Question: I am currently try to programatically get the ListBox
I tried to find many ways but, I can't make this works.
Here is the xaml part of code:
'''
<ListBox Grid.Row="2" Grid.ColumnSpan="2" x:Name="PeerList" Margin="10,10,0,10">
<ListBox.ItemTemplate>
<DataTemplate>
<TextBlock Text="{Binding DisplayName}" FontSize="{StaticResource PhoneFontSizeMedium}" Margin="40,0,0,0"/>
</DataTemplate>
</ListBox.ItemTemplate>
</ListBox>
'''
I want this same operation to be done programatically.
Someone familiar to XAML to C# help me to solve this. .

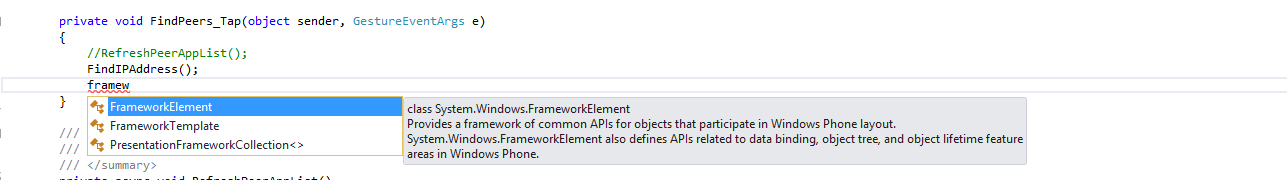
Answer: If you want Programatically display the name of the peers in this list means follow @Hiep Le Answer.
Otherwise if you want only to get the name of the peers. Just follow this.
'''
void SearchPeers()
{
List<string> name = new List<string>();
var peers = await PeerFinder.FindAllPeersAsync();
for(int i=0;i<peers.Count;i++)
{
string peerName = peers.DisplayName;
name.Add(peerName);
}
}
'''
This will get you the name of the peers available.